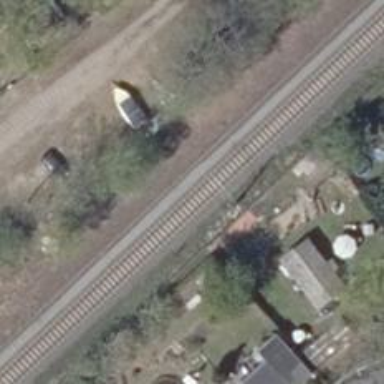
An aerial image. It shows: Milestone along the railway track with catenary mast.